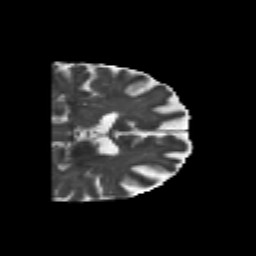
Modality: T2w
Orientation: coronal
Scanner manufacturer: siemens
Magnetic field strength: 3 T
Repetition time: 6.8 s
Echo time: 0.093 s